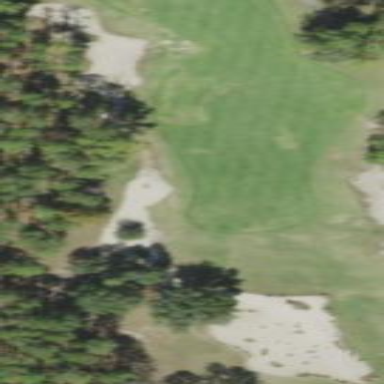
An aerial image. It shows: Sandy area is golf bunker.